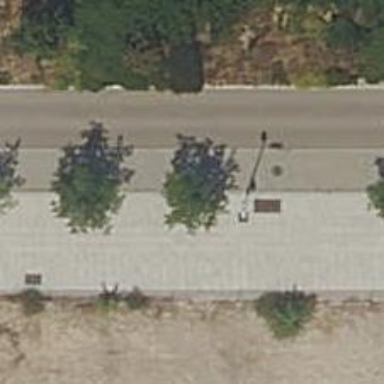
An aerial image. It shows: Row of trees in natural setting.